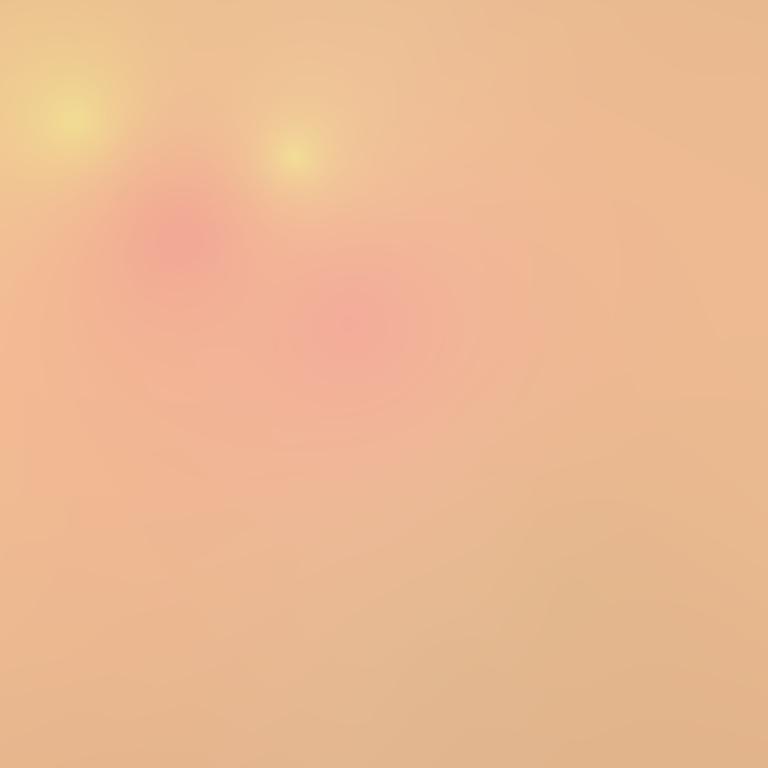
Abstract light effect, smooth gradient from soft peach to warm yellow, serene atmosphere, diffuse glow, no room, no furniture, no objects.